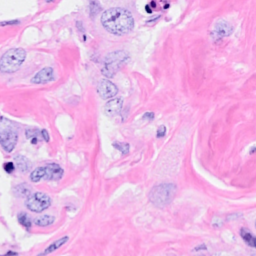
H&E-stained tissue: Breast